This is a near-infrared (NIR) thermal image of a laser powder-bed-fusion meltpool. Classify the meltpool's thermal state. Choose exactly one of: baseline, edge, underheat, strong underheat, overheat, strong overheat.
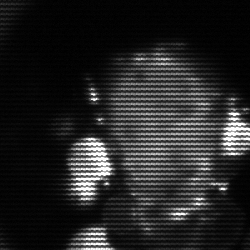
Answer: baseline